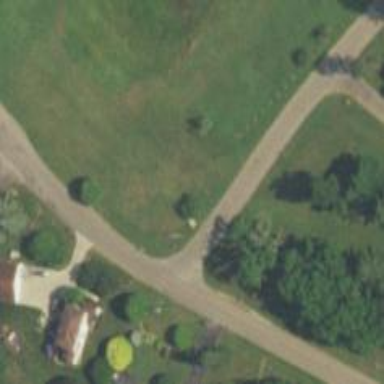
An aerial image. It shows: Disc golf tee area.